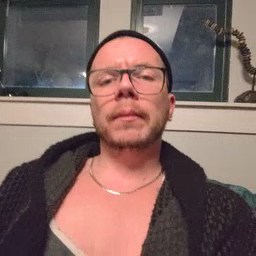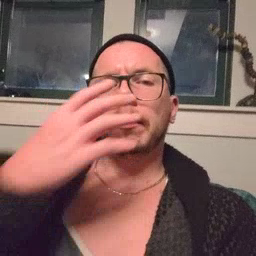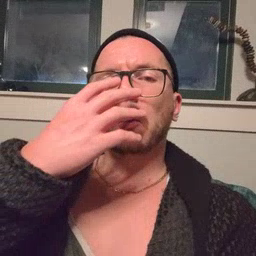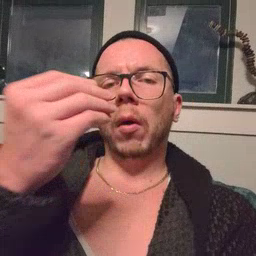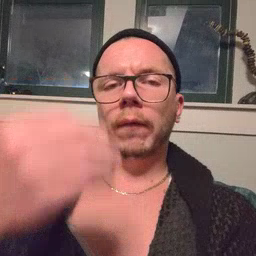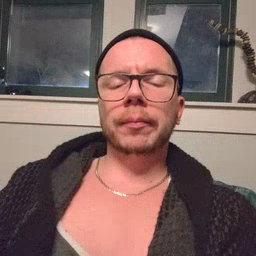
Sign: wolf